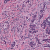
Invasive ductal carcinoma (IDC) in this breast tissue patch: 1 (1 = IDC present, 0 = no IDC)